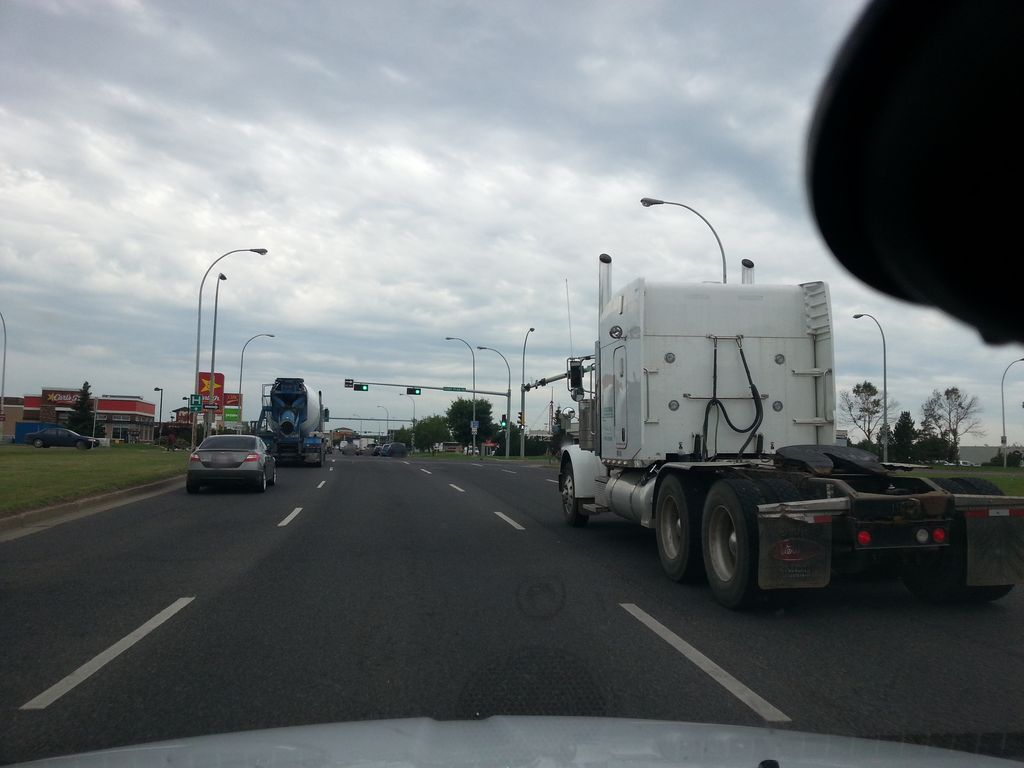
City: edmonton